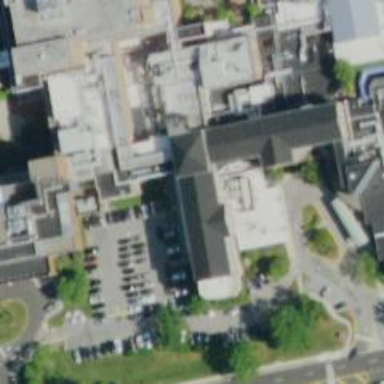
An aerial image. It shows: Healthcare clinic.